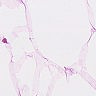
Metastatic tissue present: no